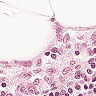
Metastatic tissue present: no